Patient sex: F
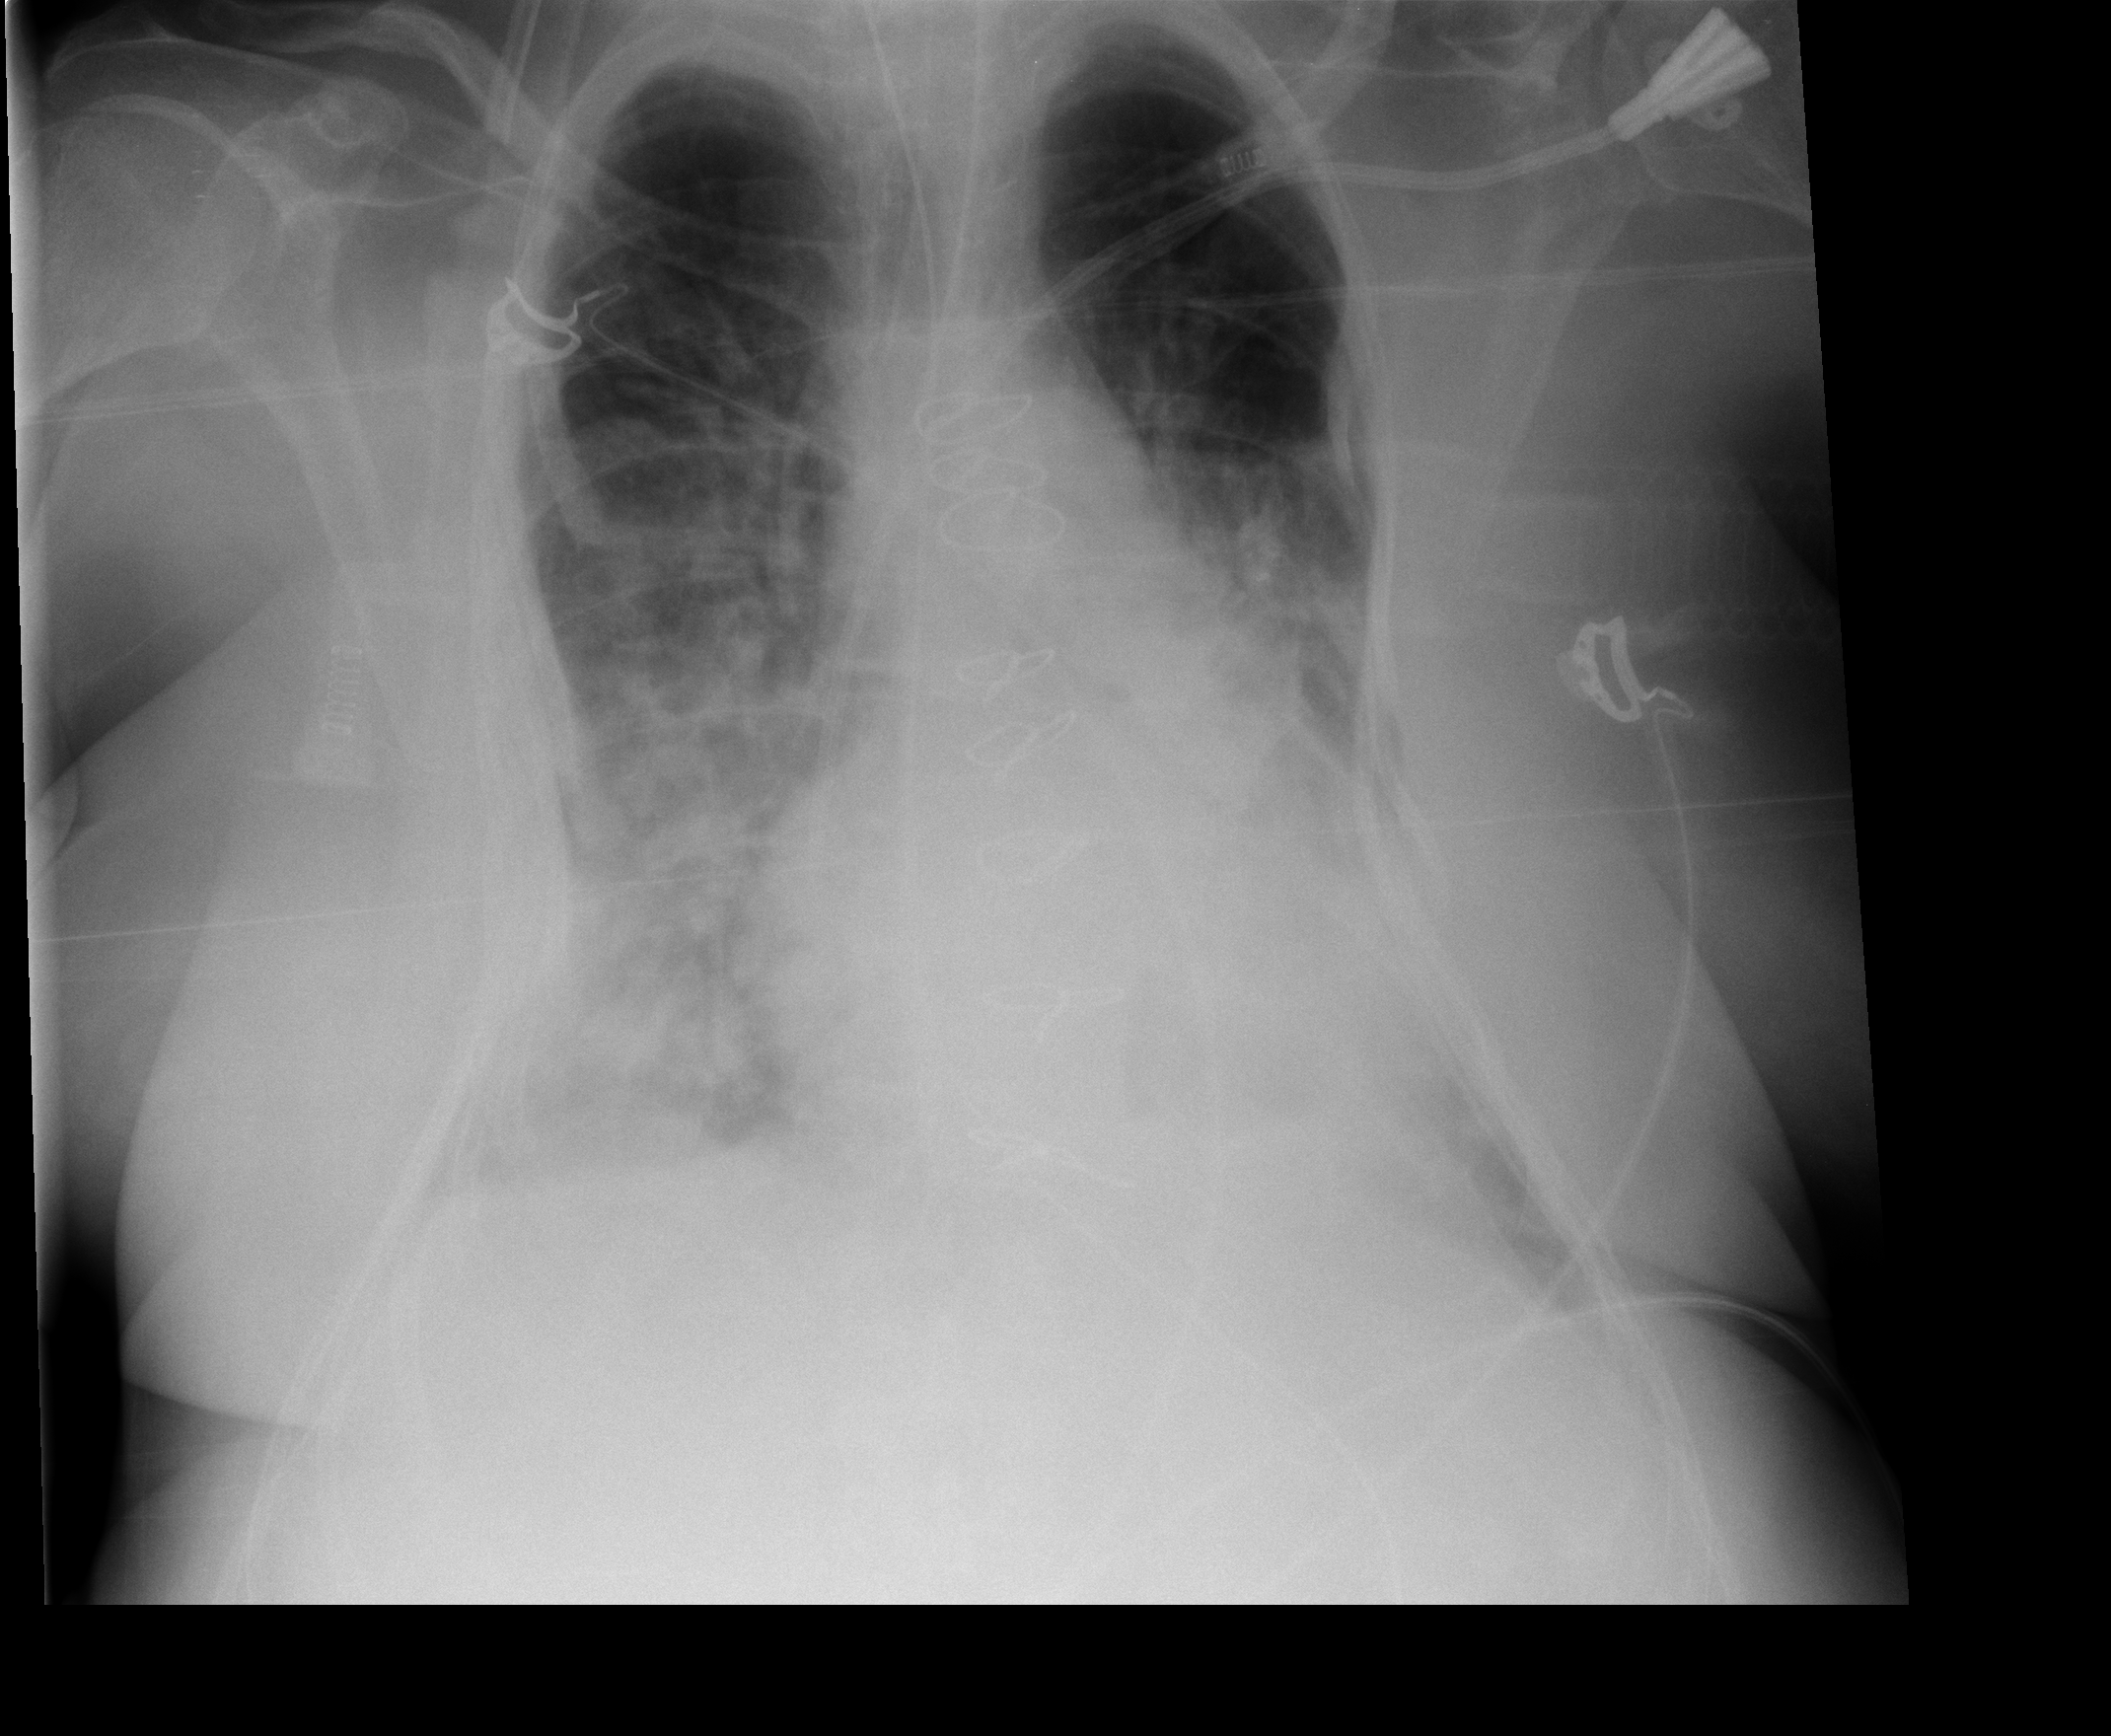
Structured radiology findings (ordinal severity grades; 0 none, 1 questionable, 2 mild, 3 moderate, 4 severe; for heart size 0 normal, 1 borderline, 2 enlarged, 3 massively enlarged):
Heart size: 1
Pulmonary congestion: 0
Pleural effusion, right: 2
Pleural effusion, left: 2
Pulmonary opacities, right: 3
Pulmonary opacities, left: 3
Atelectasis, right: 2
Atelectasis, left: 2